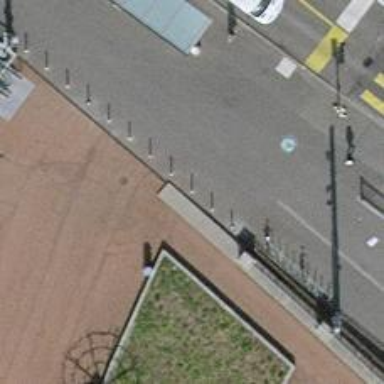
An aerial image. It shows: Bollard barrier.